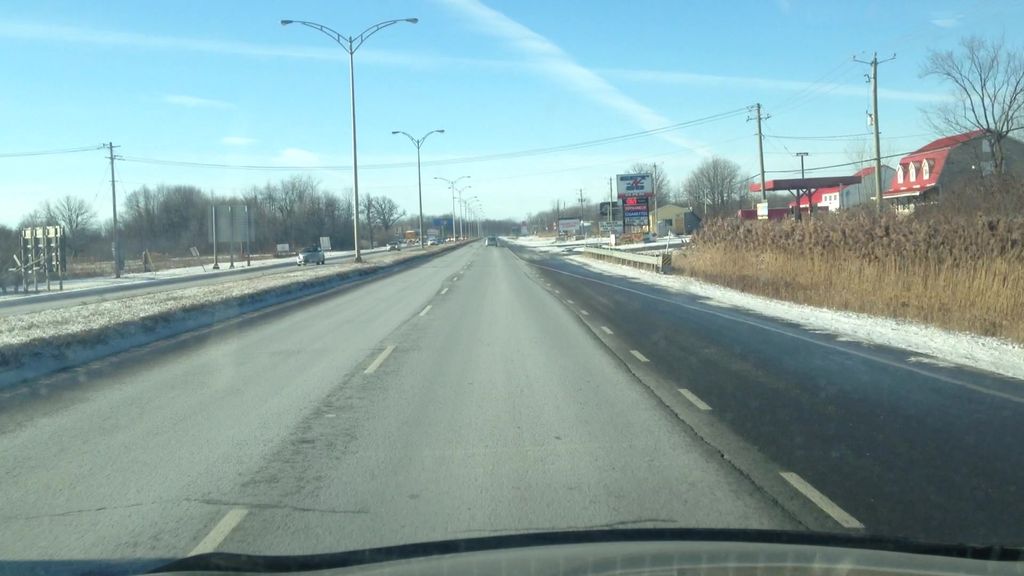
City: montreal